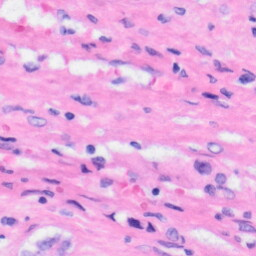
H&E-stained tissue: Liver